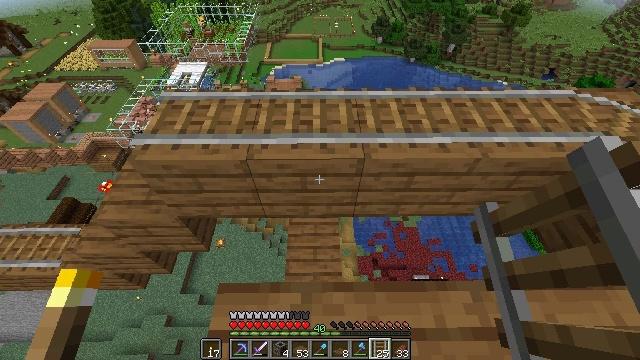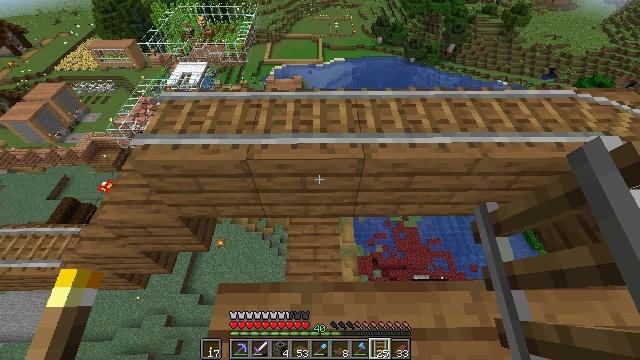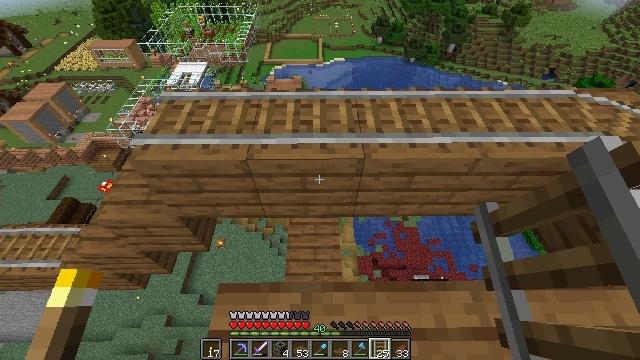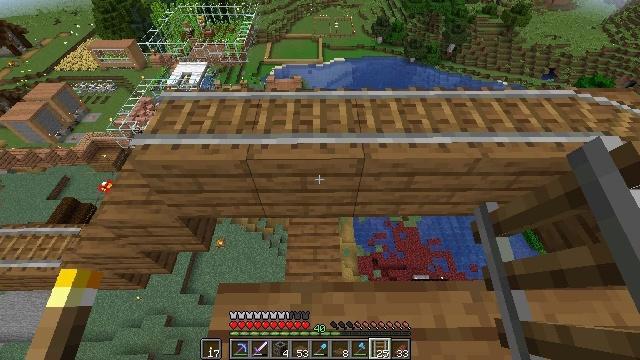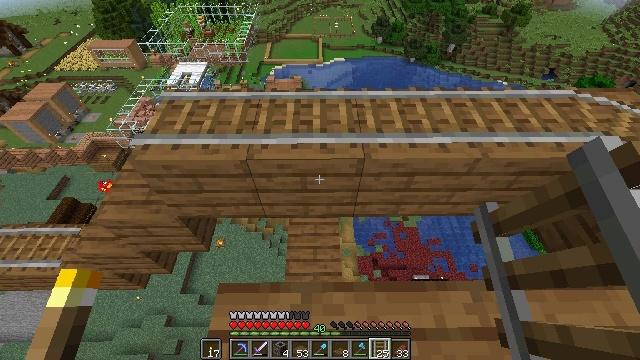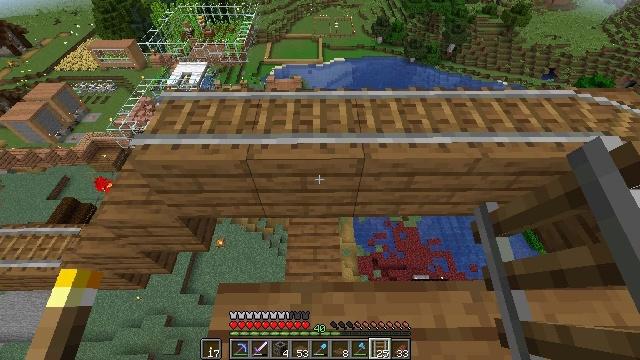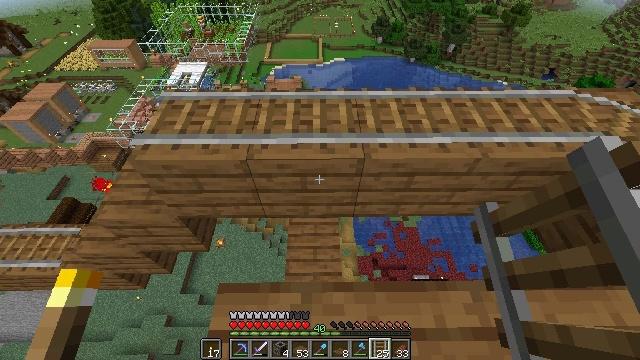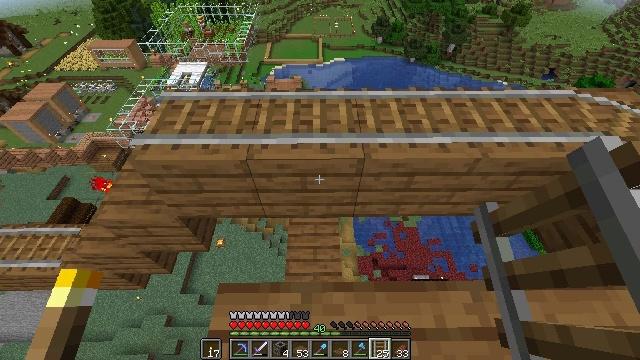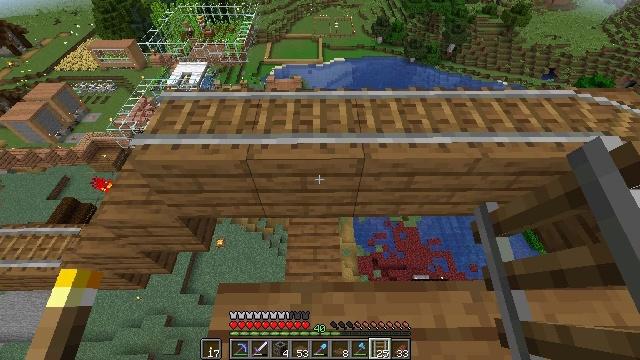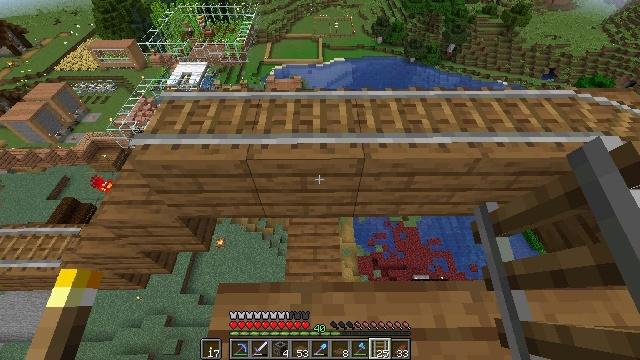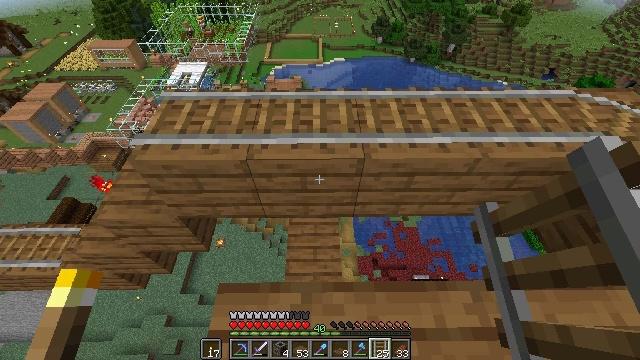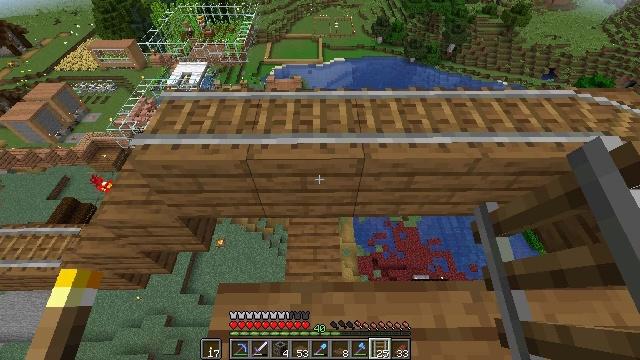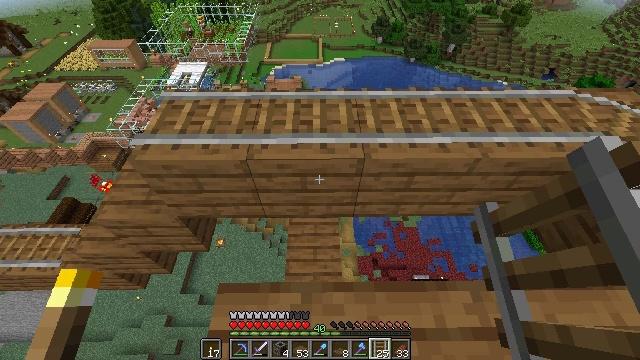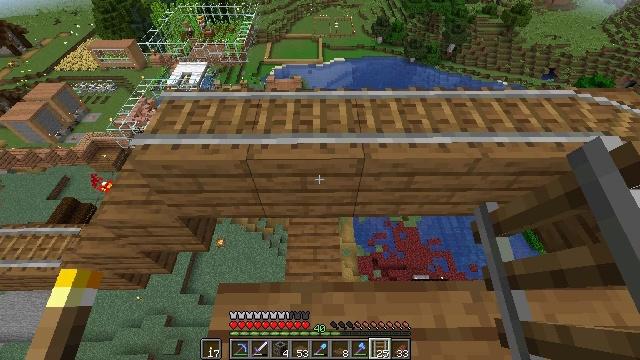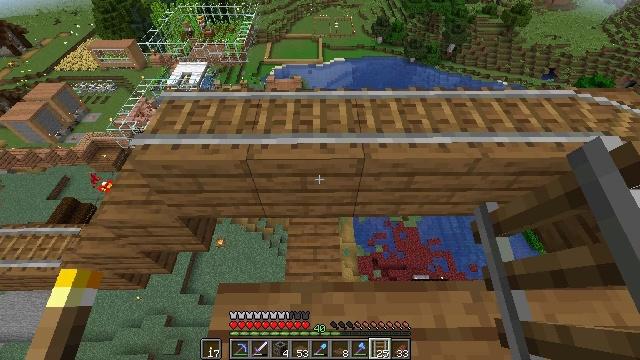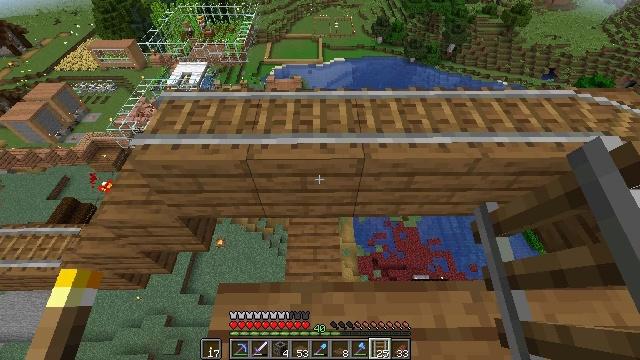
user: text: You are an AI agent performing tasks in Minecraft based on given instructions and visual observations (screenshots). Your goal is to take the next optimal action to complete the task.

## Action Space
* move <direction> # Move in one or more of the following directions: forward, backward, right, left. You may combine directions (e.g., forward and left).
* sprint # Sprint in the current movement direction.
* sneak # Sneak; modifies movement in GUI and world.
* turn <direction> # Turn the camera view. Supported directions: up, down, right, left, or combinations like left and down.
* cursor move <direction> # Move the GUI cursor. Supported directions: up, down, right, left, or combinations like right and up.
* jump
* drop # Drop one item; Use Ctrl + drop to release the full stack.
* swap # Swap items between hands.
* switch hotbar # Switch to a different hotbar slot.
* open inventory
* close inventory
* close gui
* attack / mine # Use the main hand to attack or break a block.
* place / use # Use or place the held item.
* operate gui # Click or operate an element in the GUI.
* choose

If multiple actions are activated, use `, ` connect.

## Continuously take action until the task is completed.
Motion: motion action
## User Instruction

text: Create rabbit stew by crafting it.
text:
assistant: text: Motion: no_op
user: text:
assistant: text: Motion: no_op
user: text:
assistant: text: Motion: no_op
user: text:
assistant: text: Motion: no_op
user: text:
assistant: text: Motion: no_op
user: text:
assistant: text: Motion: no_op
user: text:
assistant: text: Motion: no_op
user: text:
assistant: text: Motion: no_op
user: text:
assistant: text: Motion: no_op
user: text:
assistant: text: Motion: no_op
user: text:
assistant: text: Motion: no_op
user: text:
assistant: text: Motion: no_op
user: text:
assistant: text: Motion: no_op
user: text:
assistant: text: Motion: no_op
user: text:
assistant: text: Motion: no_op
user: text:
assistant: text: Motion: no_op
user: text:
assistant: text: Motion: no_op
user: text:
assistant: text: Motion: no_op
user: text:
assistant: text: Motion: no_op
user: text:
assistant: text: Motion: no_op
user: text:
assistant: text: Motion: no_op
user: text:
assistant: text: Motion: no_op
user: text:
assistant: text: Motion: no_op
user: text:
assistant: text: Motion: no_op
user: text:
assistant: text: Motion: no_op
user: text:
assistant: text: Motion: no_op
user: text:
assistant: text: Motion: no_op
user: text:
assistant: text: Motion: no_op
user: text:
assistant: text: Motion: no_op
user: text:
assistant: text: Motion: no_op